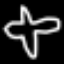
Label: airplane